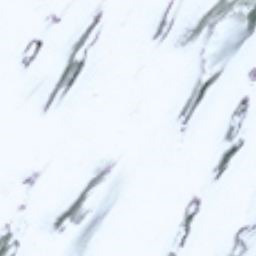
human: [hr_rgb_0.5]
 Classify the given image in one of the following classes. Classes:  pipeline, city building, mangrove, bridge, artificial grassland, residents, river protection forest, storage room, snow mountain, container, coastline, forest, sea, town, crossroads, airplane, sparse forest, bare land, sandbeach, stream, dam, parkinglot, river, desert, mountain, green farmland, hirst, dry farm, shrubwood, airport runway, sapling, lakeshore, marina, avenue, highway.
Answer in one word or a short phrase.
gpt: snow mountain